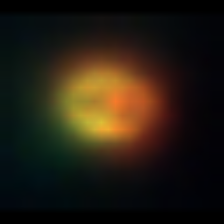
Taxon: NanoPlankton
Group: Other